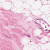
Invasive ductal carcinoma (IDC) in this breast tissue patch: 0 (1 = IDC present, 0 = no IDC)